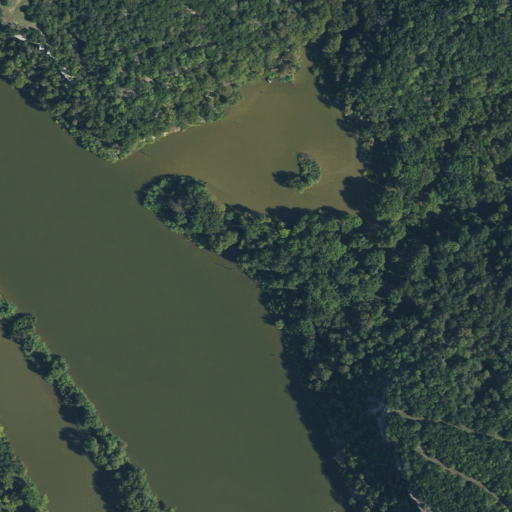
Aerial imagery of valley in Texas named Bailey Hollow containing open water, evergreen forest, woody wetlands, and herbaceous wetlands